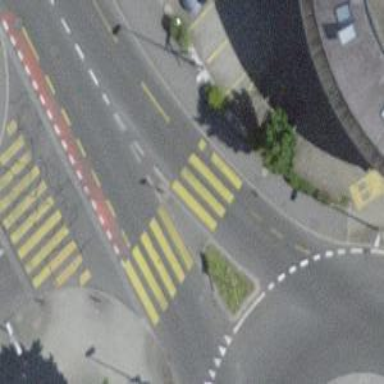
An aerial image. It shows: Footway with zebra crossing.